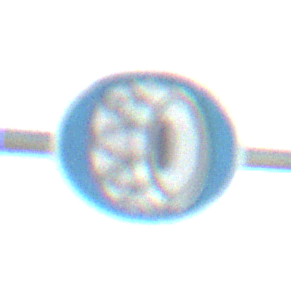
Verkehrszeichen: SchneekettenVorgeschrieben
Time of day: MorningAfternoon
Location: Outdoor (Nature)
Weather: PartlyCloudy
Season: NotSpecified
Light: Natural